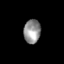
Tissue: lung
Cell type: Epithelial cells
Senescence score: 0.2208
Nuclear area (px): 392
Mean DAPI intensity: 146.472